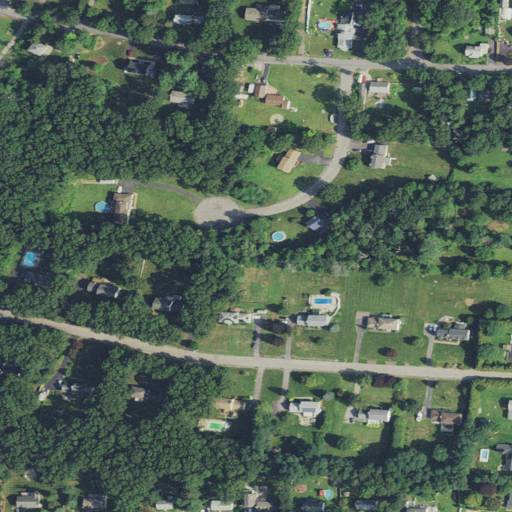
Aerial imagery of mountain in Massachusetts named Scott Hill containing low intensity development, medium intensity development, deciduous forest, open development, mixed forest, and high intensity development